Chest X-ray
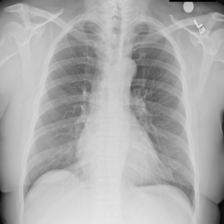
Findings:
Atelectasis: negative
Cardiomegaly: negative
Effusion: negative
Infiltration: negative
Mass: negative
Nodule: negative
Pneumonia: negative
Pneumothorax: negative
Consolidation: negative
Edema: negative
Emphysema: negative
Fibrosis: negative
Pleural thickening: negative
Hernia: negative